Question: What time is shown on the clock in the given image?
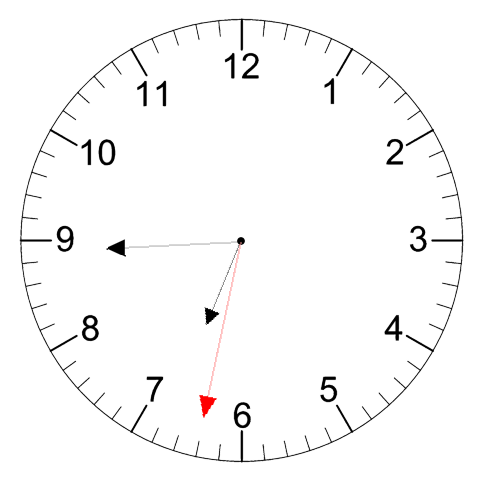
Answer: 06:44:32